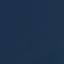
Land use / land cover: SeaLake